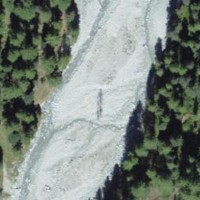
EUNIS habitat code: 55
Species observed at this site:
Tussilago farfara
Petasites albus